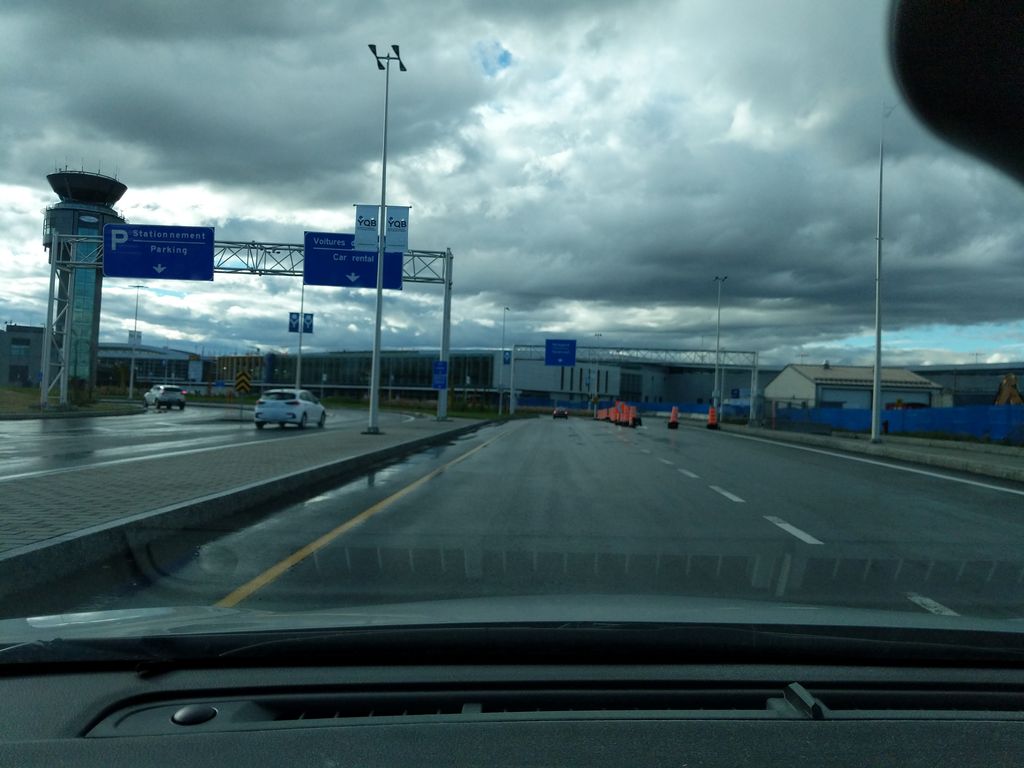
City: quebec_city